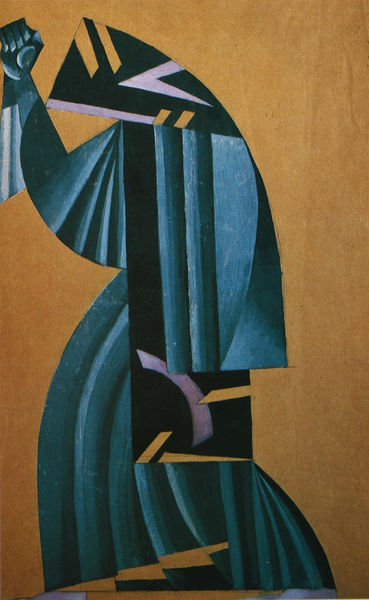
Titel: Kostümentwurf zu "Masepa" von Julius Slowazkij
Künstler: Wadim Meller
Standort: Kiew
Institution: Sammlung Iwakin
Schlagwörter: blau, hand, kopf, kubismus, bewegung, frau, kleid, beige, arme, falten, mensch, hände, öl, figur, gewand, stehend, haltung, russland, abstrakt, formen, gestalt, faust, geometrisch, kubisch, russisch, technisch, ram, geometrisiert, machine, schleppend